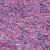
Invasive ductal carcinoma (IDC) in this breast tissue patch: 1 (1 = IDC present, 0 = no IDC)